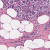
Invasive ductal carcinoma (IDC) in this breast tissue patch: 0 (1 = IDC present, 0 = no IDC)